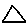
Label: triangle